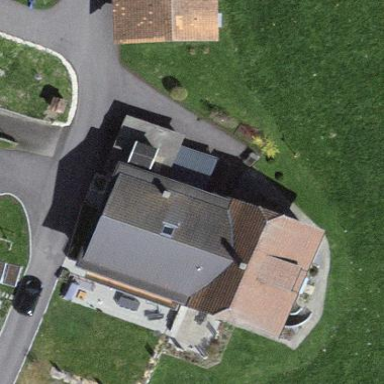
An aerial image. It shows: Simple and straightforward house.